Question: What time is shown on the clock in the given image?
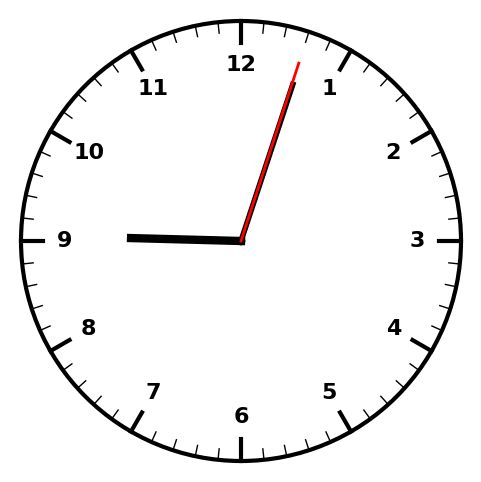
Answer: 09:03:03